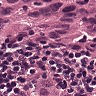
Metastatic tissue present: yes